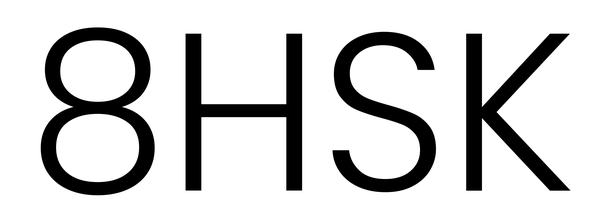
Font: Poppins-Light